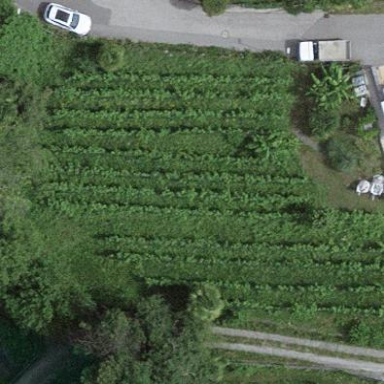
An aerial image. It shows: Vineyard with grape crops.